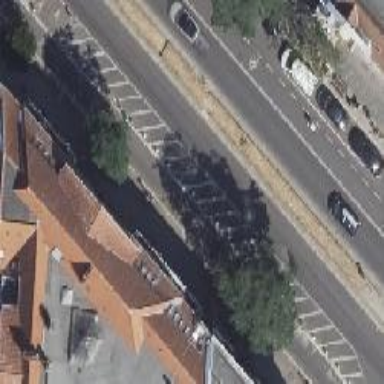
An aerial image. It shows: Kerb barrier.